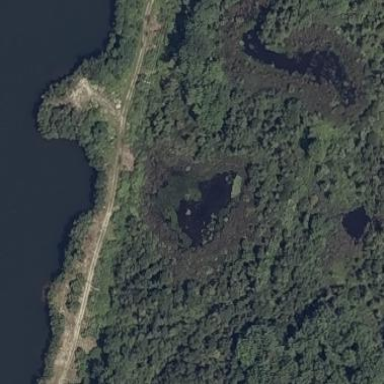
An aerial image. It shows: Pond surrounded by natural water.